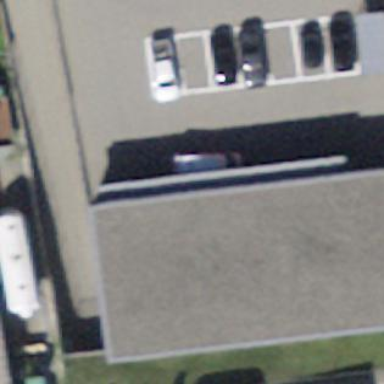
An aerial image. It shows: Flat-roofed building.